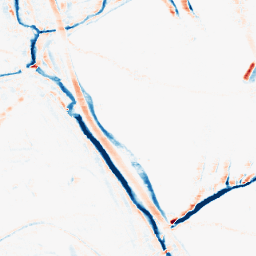
Category: morphological
Decomposition family: morphological_rect
Decomposition parameters: operation: average
width: 10
height: 5
Upsampling method: sinc_blackman
Upsampling parameters: scale: 2
kernel_size: 4
Upsampling scale: 2